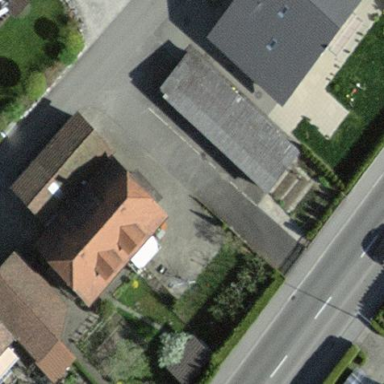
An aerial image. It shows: Garage building.